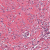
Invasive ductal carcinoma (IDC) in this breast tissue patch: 0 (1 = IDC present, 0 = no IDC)